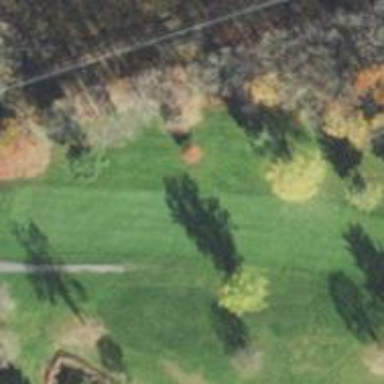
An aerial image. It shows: Golf hole.